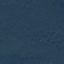
Land use / land cover: Forest